Question: I am using CATransformLayer to create a bunch of layers and animate them with 3D perspective to make a cube (something like this)

I would like to be able receive events and access the buttom from an IBOutlet.
I've tried creating a UIView with a button inside it into my XIB and inserting its layer into the CATransformLayer, it shows up but the button isn't clickable. I have a feeling this is because UIKit deals with the Touch/events side of things, the layers are just there to do the drawing.
(btw, I have seen <URL>
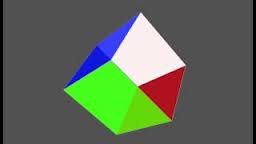
Answer: the root view thats hosting all the layers is getting all touches for the layer tree
in there you gotta do
'''
CALayer *touchedLayer = [self.rootLayer hitTest:touches.anyObject.locationInWindow];
'''
from the comment: if you want to check during animations assk your presentation layer:
'''
CALayer *touchedLayer = [self.rootLayer.presentationLayer hitTest:touches.anyObject.locationInWindow];
'''